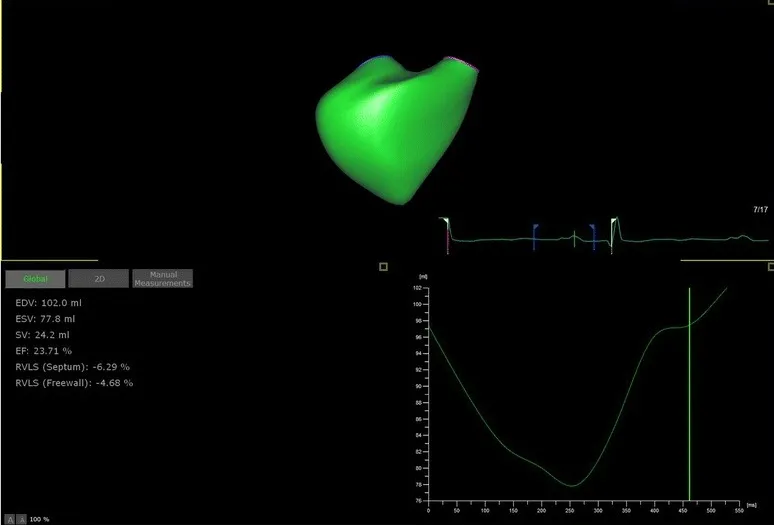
Three-dimensional right ventricular ejection fraction on postoperative day 15. Measurements were performed using 4D RV-FUNCTION. (TomTec Imaging Systems), which yielded a result of 23.7%.
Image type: radiology (ultrasound)